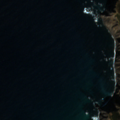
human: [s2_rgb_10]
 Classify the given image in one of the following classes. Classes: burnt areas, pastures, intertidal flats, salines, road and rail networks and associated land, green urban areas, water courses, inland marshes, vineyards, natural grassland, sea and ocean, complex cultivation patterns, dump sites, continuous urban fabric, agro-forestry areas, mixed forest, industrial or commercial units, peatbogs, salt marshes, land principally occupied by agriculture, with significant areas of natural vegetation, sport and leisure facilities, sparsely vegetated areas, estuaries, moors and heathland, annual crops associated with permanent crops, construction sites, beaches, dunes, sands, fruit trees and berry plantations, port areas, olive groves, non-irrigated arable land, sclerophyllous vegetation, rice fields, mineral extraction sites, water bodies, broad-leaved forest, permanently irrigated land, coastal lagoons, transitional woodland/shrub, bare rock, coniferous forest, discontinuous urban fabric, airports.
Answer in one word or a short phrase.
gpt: sclerophyllous vegetation, sea and ocean